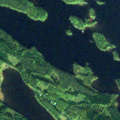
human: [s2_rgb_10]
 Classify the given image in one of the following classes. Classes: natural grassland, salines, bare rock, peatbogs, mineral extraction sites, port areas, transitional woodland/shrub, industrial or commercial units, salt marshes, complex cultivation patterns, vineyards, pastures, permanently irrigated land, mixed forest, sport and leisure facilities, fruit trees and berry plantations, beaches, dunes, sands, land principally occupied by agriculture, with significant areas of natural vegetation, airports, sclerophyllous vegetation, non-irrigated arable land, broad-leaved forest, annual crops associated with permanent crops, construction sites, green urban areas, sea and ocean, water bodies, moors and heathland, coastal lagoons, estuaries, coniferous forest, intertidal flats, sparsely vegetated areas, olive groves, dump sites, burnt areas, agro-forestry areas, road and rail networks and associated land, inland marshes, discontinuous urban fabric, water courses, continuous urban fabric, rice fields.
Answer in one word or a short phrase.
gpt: coniferous forest, mixed forest, water bodies